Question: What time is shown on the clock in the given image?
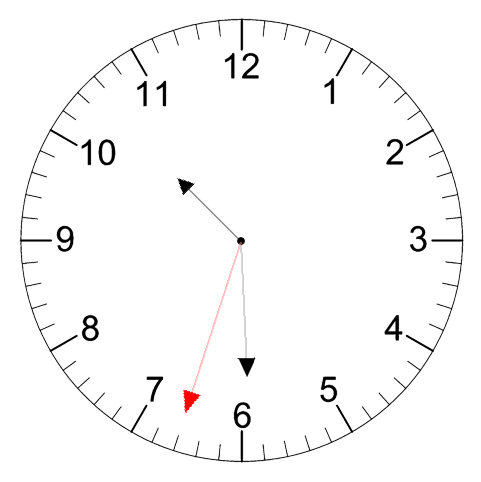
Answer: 10:29:33